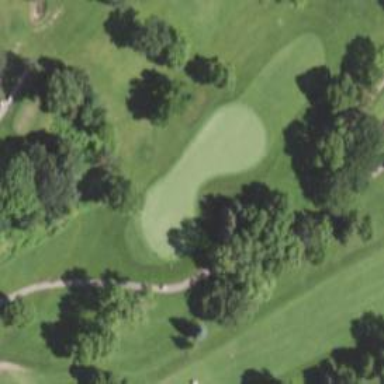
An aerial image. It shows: Green golf area with grass land use.